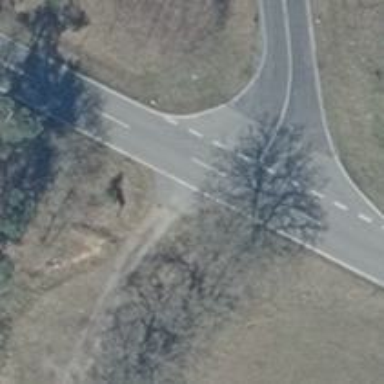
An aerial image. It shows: Secondary road with asphalt surface.